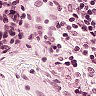
Metastatic tissue present: no